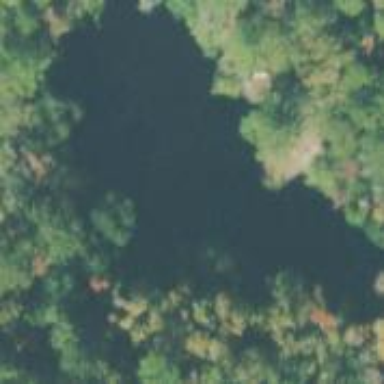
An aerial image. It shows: Peaceful pond surrounded by nature.